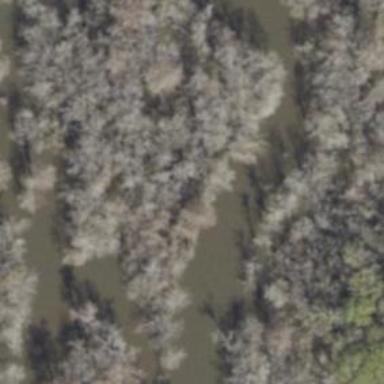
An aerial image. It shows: Swampy wetland area.